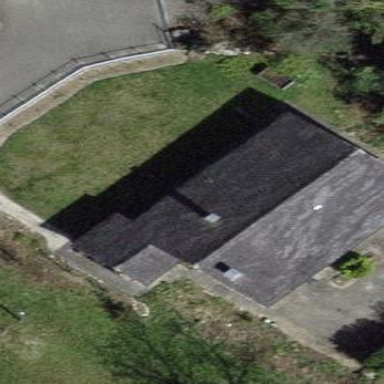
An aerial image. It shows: Building with tile roof.